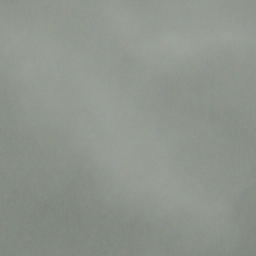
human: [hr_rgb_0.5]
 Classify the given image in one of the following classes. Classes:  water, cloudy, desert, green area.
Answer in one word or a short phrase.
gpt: cloudy